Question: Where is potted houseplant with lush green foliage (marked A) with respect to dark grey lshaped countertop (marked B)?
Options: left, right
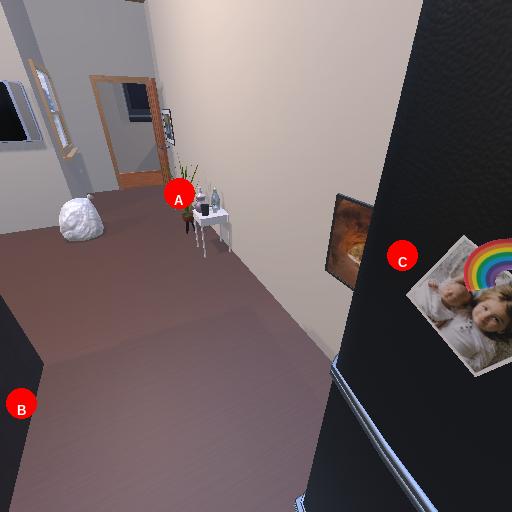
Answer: left